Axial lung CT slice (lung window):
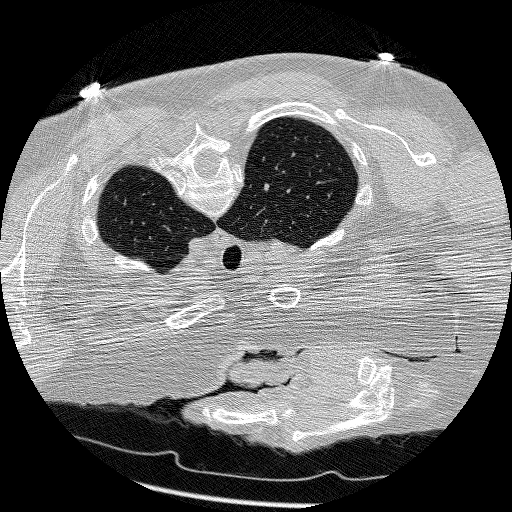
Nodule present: no